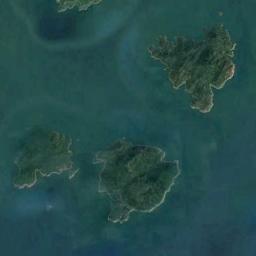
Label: island